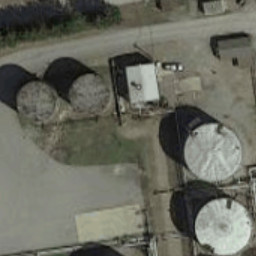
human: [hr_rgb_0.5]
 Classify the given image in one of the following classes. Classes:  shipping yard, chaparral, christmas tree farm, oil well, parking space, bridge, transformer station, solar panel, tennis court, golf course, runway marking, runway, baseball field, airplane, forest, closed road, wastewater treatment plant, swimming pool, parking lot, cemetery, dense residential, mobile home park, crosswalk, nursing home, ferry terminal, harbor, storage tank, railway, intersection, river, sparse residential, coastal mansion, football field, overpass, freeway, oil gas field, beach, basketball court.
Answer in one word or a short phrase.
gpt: storage tank